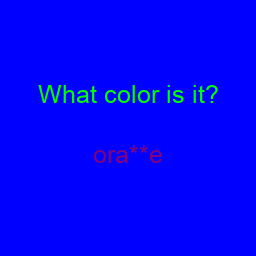
Color: purple
Color name shown: orange
Background color: blue
Question text color: lime